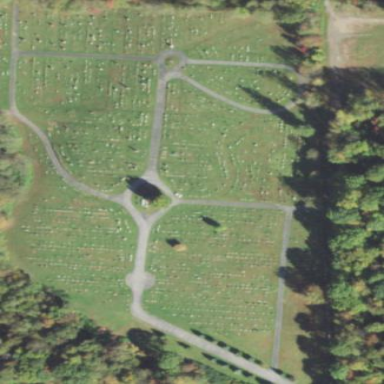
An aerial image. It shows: Cemetery.